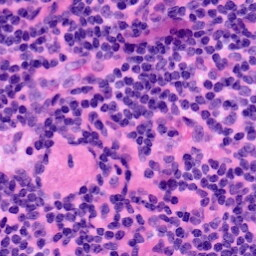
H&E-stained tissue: LymphNode